Question: I am adding MKCircleRenderer to a map code for that is
'''
- (MKOverlayRenderer*)mapView:(MKMapView*)mapView rendererForOverlay:(id <MKOverlay>)overlay
{
MKCircle* circle = overlay;
MKCircleRenderer *circleView = [[MKCircleRenderer alloc] initWithOverlay:circle];
circleView.fillColor = [UIColor colorWithRed:1.0 green:0.0 blue:0.0 alpha:0.1];
return circleView;
}
'''
Here the issues is that when two circles overlap i do not want them to get "mixed" and display a darker color in the overlapping area as like this.

Can any one please advise any hint / solution to resolve this.
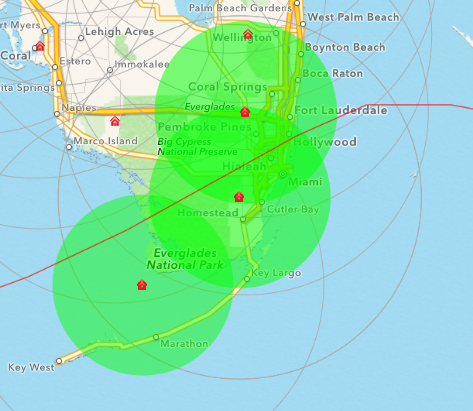
Answer: Rather than creating a multiple 'MKCircle/MKCircleRenderer' overlays, create a single overlay utilizing 'MKOverlayPathRenderer' that contains the a path consisting of the union of the individual circles. Then fill that path with the appropriate color.
Here's rather a lot of code, but it seems to do what you're looking for
'''
//
// CirclesOverlay
// Circles
//
// Created by David W. Berry on 3/26/15.
// Copyright (c) 2015 Greenwing Software. All rights reserved.
//
#import <UIKit/UIKit.h>
@import MapKit;
@interface Circle : NSObject
@property (nonatomic, assign) CLLocationCoordinate2D center;
@property (nonatomic, assign) CGFloat width;
@property (nonatomic, assign) CGFloat height;
+(Circle*)withCenter:(CLLocationCoordinate2D)center width:(CGFloat)width height:(CGFloat)height;
-(id)initWithCenter:(CLLocationCoordinate2D)center width:(CGFloat)width height:(CGFloat)height;
@end
@interface CirclesOverlay : NSObject<MKOverlay>
@property (nonatomic, strong, readonly) NSArray* circles;
@property (nonatomic, strong, readonly) UIColor* color;
@property (nonatomic, readonly) CLLocationCoordinate2D coordinate;
@property (nonatomic, readonly) MKMapRect boundingMapRect;
+(CirclesOverlay*)withCircles:(NSArray*)circles color:(UIColor*)color;
-(id)initWithCircles:(NSArray*)circles color:(UIColor*)color;
@end
@interface CirclesOverlayRenderer : MKOverlayPathRenderer
+(CirclesOverlayRenderer*)withCirclesOverlay:(CirclesOverlay*)circlesOverlay;
-(id)initWithCirclesOverlay:(CirclesOverlay*)circlesOverlay;
@end
//
// CirclesOverlay.m
// Circles
//
// Created by David W. Berry on 3/26/15.
// Copyright (c) 2015 Greenwing Software. All rights reserved.
//
#import "CirclesOverlay.h"
// This should probably be somewhere other than in the ViewController, but for an example it's fine
static MKMapRect MKMapRectForCoordinateRegion(MKCoordinateRegion region)
{
MKMapPoint a = MKMapPointForCoordinate(CLLocationCoordinate2DMake(
region.center.latitude + region.span.latitudeDelta / 2,
region.center.longitude - region.span.longitudeDelta / 2
)
);
MKMapPoint b = MKMapPointForCoordinate(CLLocationCoordinate2DMake(
region.center.latitude - region.span.latitudeDelta / 2,
region.center.longitude + region.span.longitudeDelta / 2
)
);
return MKMapRectMake(MIN(a.x,b.x), MIN(a.y,b.y), ABS(a.x-b.x), ABS(a.y-b.y));
}
@implementation Circle
-(MKMapRect)mapRect
{
return MKMapRectForCoordinateRegion(
MKCoordinateRegionMakeWithDistance(self.center, self.height, self.width)
);
}
+(Circle*)withCenter:(CLLocationCoordinate2D)center width:(CGFloat)width height:(CGFloat)height
{
return [[self alloc] initWithCenter:center width:width height:height];
}
-(id)initWithCenter:(CLLocationCoordinate2D)center width:(CGFloat)width height:(CGFloat)height
{
if(self = [super init])
{
self.center = center;
self.width = width;
self.height = height;
}
return self;
}
@end
@interface CirclesOverlay ()
@property (nonatomic, strong) NSArray* circles;
@property (nonatomic, strong) UIColor* color;
@end
@implementation CirclesOverlay
-(CLLocationCoordinate2D)coordinate
{
MKMapRect bounds = self.boundingMapRect;
return MKCoordinateForMapPoint(MKMapPointMake(
bounds.origin.x + bounds.size.width / 2.0,
bounds.origin.y + bounds.size.height / 2.0
));
}
-(MKMapRect)boundingMapRect
{
MKMapRect bounds = MKMapRectNull;
for(Circle* circle in self.circles)
{
bounds = MKMapRectUnion(bounds, circle.mapRect);
}
return bounds;
}
+(CirclesOverlay*)withCircles:(NSArray*)circles color:(UIColor*)color
{
return [[self alloc] initWithCircles:circles color:color];
}
-(id)initWithCircles:(NSArray*)circles color:(UIColor*)color
{
if(self = [super init])
{
self.circles = circles;
self.color = color ?: [[UIColor redColor] colorWithAlphaComponent:0.10];
}
return self;
}
@end
@implementation CirclesOverlayRenderer
-(CirclesOverlay*)circlesOverlay
{
return (CirclesOverlay*)self.overlay;
}
+(CirclesOverlayRenderer*)withCirclesOverlay:(CirclesOverlay*)circlesOverlay
{
return [[self alloc] initWithCirclesOverlay:circlesOverlay];
}
-(id)initWithCirclesOverlay:(CirclesOverlay*)circlesOverlay
{
if((self = [super initWithOverlay:circlesOverlay]))
{
self.fillColor = circlesOverlay.color;
}
return self;
}
-(void)createPath
{
CGMutablePathRef path = CGPathCreateMutable();
for(Circle* circle in self.circlesOverlay.circles)
{
MKMapRect mapRect = circle.mapRect;
CGRect cgRect = [self rectForMapRect:mapRect];
CGPathAddEllipseInRect(path, NULL, cgRect);
}
self.path = path;
}
@end
//
// ViewController.m
// Circles
//
// Created by David W. Berry on 3/26/15.
// Copyright (c) 2015 Greenwing Software. All rights reserved.
//
#import "ViewController.h"
#import "CirclesOverlay.h"
@interface ViewController ()
@end
@implementation ViewController
- (void)viewDidLoad {
[super viewDidLoad];
self.mapView.region = MKCoordinateRegionMake(
CLLocationCoordinate2DMake(37.<PHONE>, -122.054883),
MKCoordinateSpanMake(0.0725, 0.0725)
);
CirclesOverlay* overlay = [CirclesOverlay withCircles:@[
[Circle withCenter:CLLocationCoordinate2DMake(37.<PHONE>, -122.054883) width:1000.0 height:1000.0],
[Circle withCenter:CLLocationCoordinate2DMake(37.<PHONE>, -122.055883) width:1000.0 height:1000.0],
[Circle withCenter:CLLocationCoordinate2DMake(37.<PHONE>, -122.054883) width:1000.0 height:1000.0],
]
color:nil];
[self.mapView addOverlay:overlay];
}
-(MKOverlayRenderer*)mapView:(MKMapView *)mapView rendererForOverlay:(id<MKOverlay>)overlay
{
if([overlay isKindOfClass:[CirclesOverlay class]])
{
return [CirclesOverlayRenderer withCirclesOverlay:(CirclesOverlay*)overlay];
}
else
{
return nil;
}
}
@end
'''